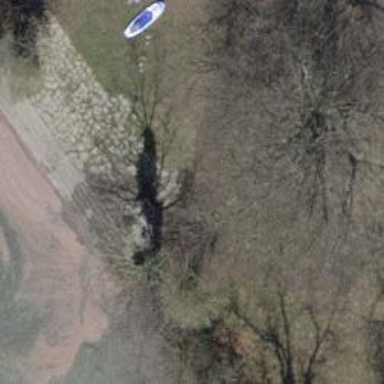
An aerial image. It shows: Picnic site with barbecue grill available.